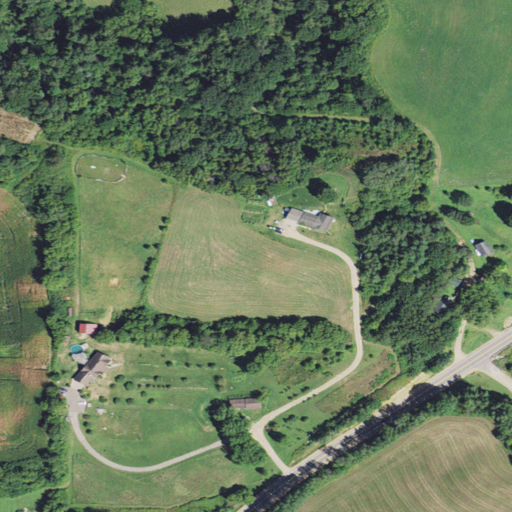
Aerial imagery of mountain in Wisconsin named Wood Hill containing pasture, cultivated crops, mixed forest, deciduous forest, low intensity development, and open development